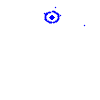
Particle: pion